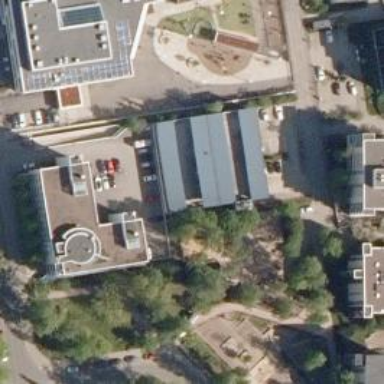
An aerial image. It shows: Multi-storey parking building.